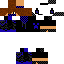
A male human skin with dark skin, wearing brown long hair dressed in a blue hoodie and black pants, featuring a closed mouth.